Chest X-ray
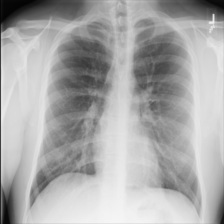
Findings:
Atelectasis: negative
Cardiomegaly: negative
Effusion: negative
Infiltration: negative
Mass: negative
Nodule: negative
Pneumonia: negative
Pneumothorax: negative
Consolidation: negative
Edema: negative
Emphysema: negative
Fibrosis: negative
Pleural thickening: negative
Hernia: negative